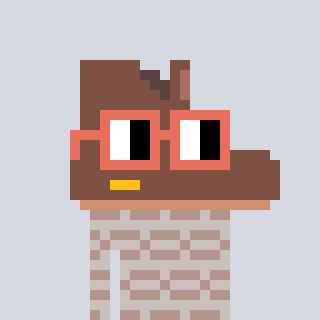
a pixel art character with square orange glasses, a boot-shaped head and a foggrey-colored body on a cool background